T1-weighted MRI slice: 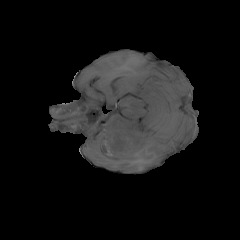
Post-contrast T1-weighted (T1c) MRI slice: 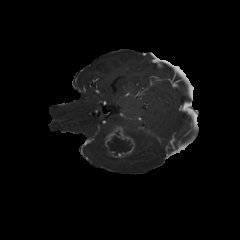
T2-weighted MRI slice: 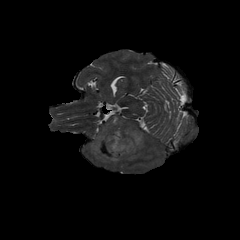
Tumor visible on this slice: yes